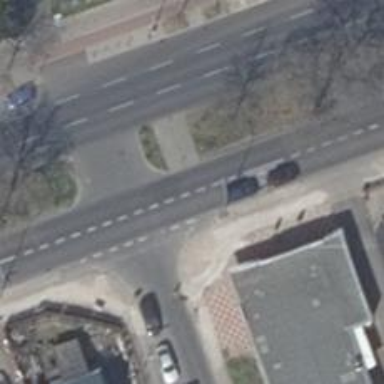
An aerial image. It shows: Unmarked crossing with pedestrian island.